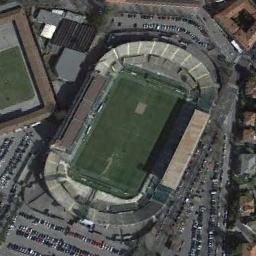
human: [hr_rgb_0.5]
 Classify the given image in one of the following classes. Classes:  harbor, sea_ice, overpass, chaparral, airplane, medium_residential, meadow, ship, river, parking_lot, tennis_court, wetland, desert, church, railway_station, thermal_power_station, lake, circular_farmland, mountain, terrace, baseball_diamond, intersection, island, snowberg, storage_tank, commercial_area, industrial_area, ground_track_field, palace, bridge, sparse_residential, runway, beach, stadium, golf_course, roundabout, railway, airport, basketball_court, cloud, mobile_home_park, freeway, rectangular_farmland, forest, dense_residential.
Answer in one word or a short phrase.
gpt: stadium